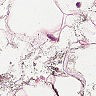
Metastatic tissue present: no